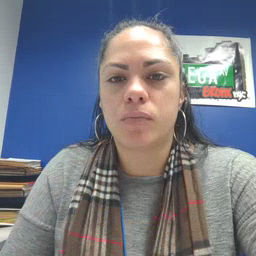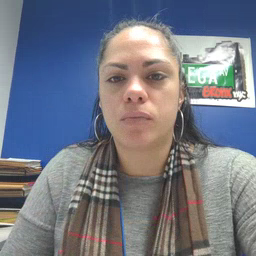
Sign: toothbrush